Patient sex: M
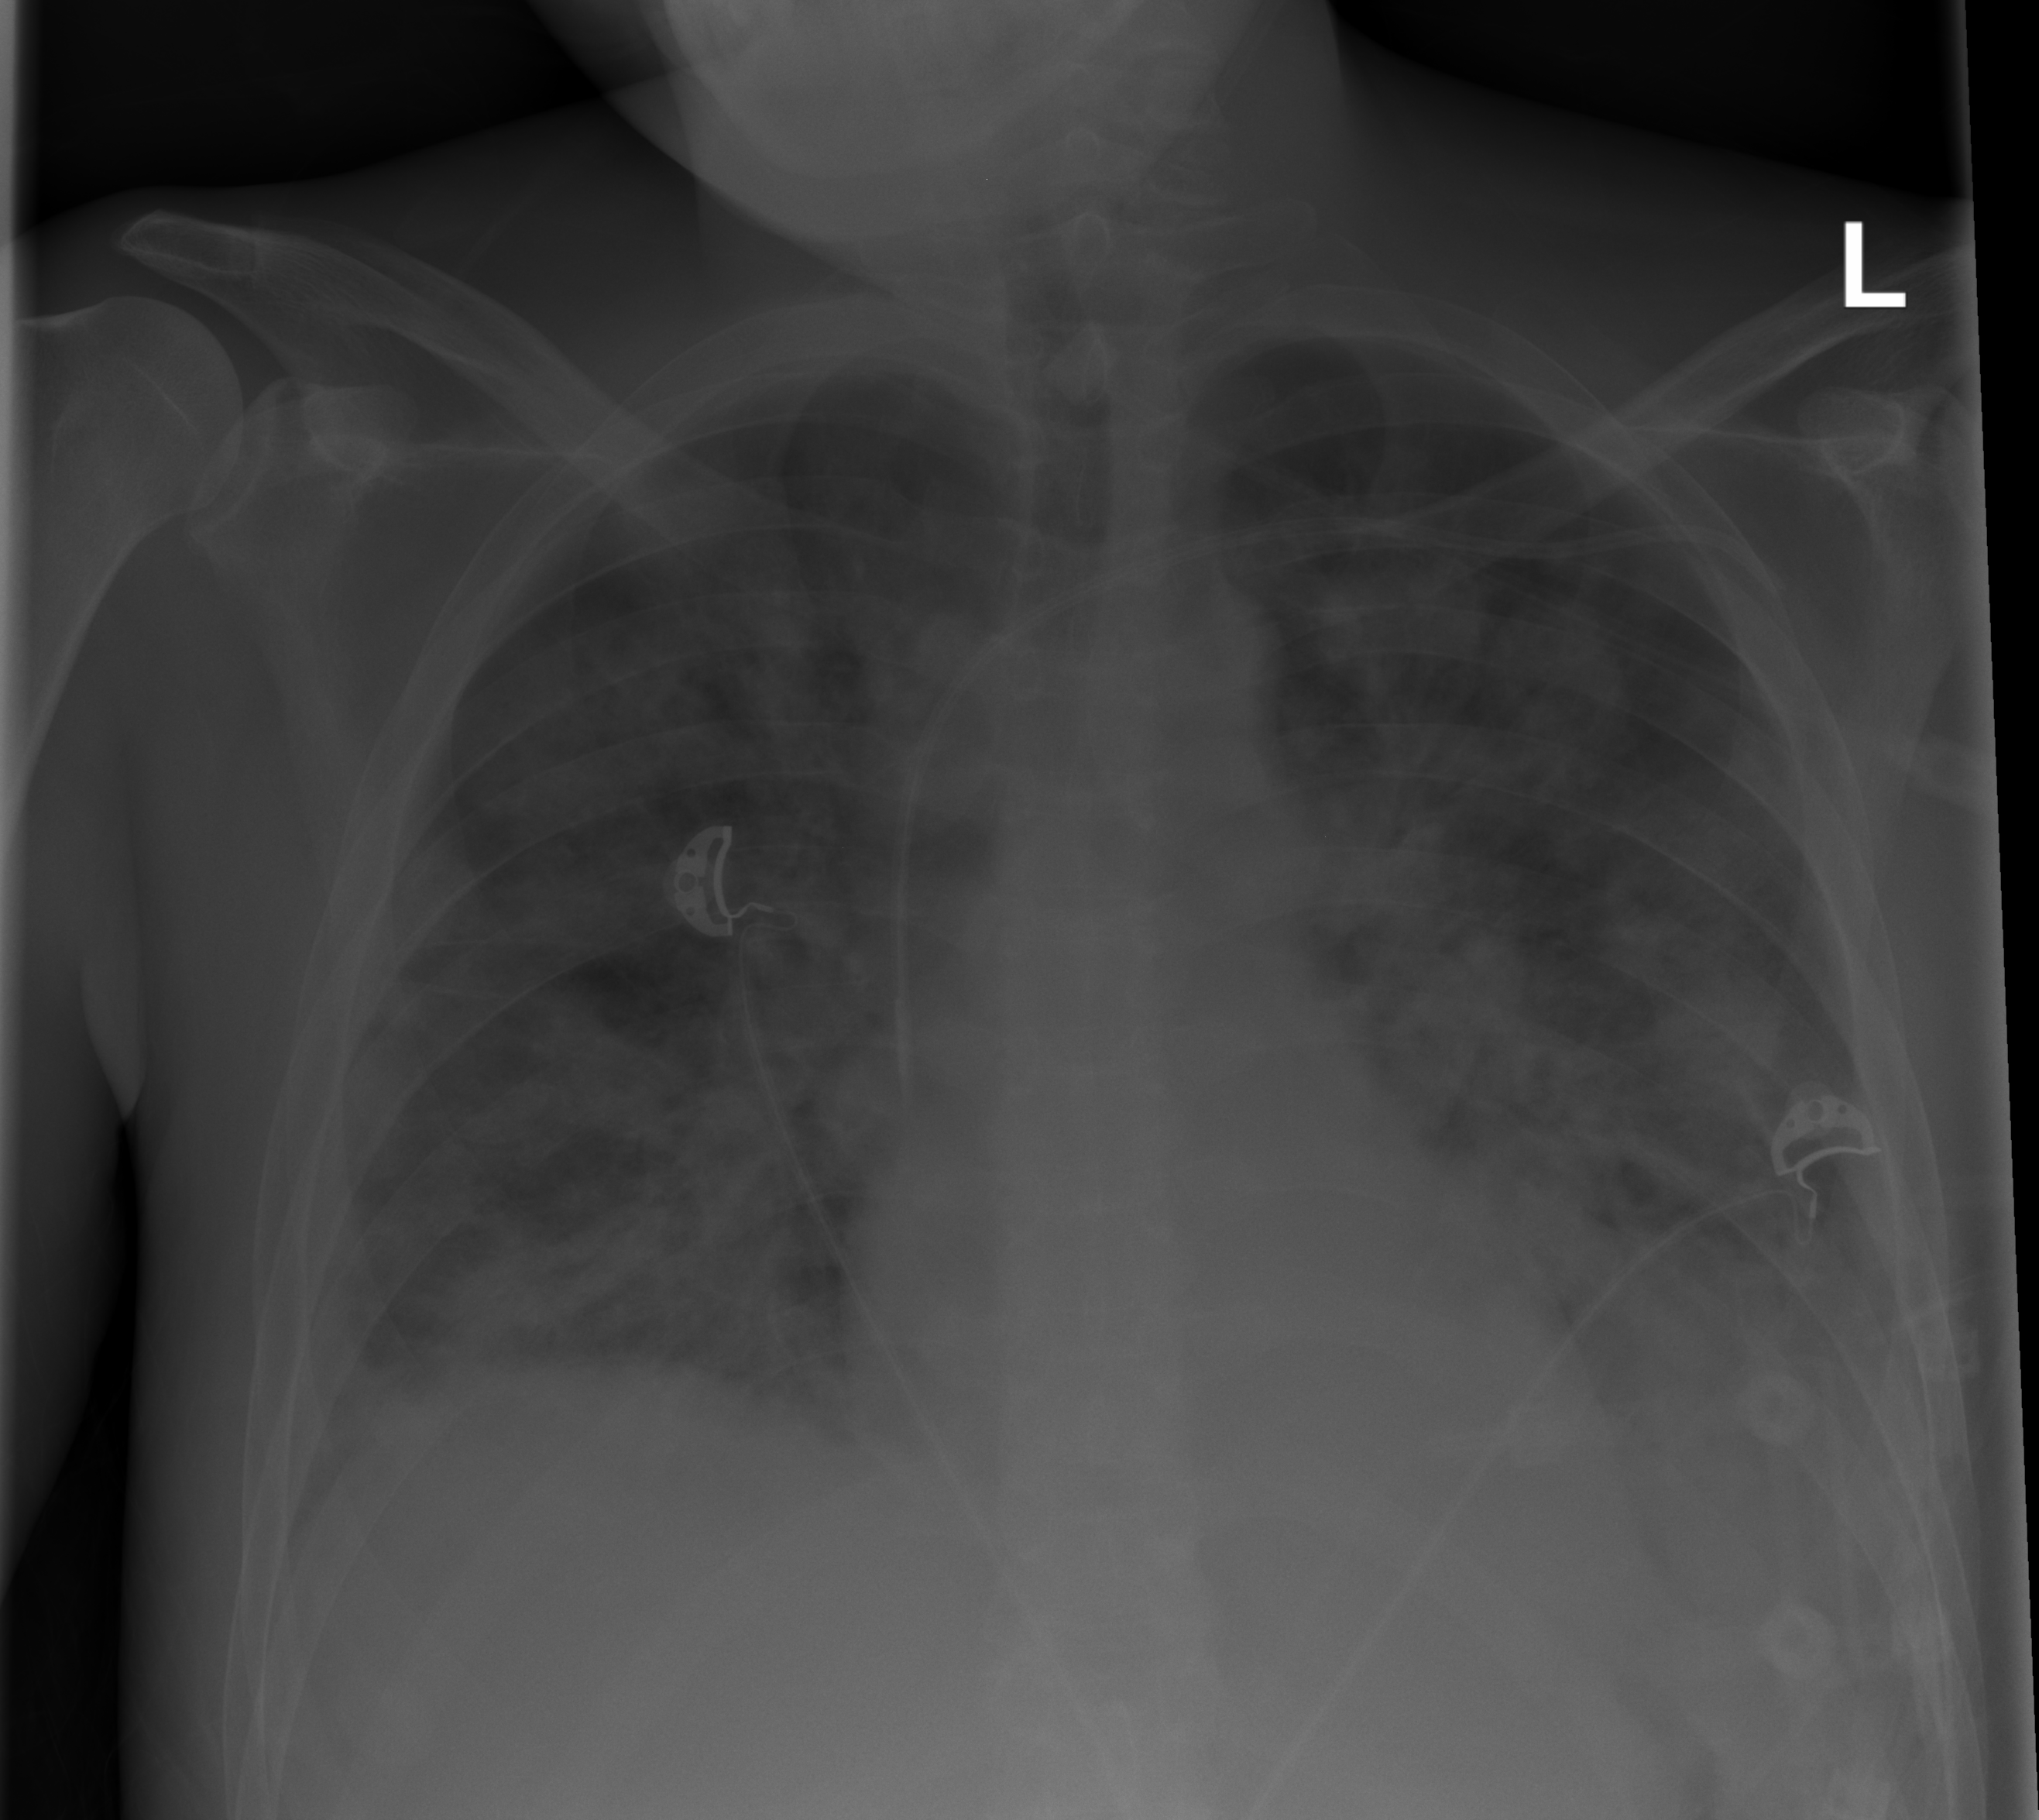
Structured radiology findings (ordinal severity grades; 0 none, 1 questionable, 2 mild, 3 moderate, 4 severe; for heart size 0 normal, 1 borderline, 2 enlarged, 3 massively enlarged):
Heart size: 0
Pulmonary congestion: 0
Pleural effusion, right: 0
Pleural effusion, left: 2
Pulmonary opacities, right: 3
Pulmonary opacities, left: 3
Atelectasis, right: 2
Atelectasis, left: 2